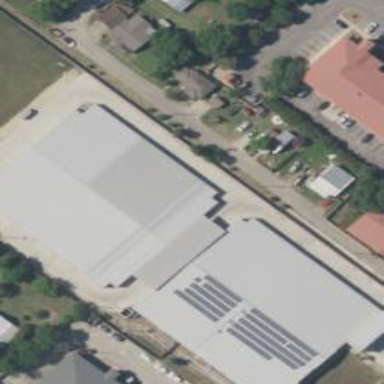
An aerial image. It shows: Building that serves as storage rental shop.